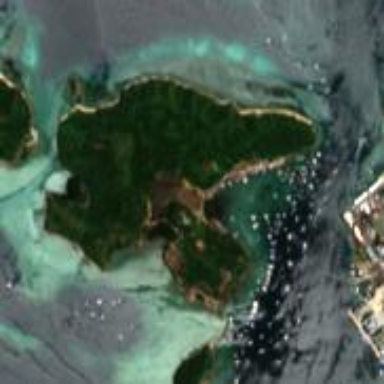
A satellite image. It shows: Island with natural coastline.